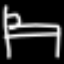
Label: bed